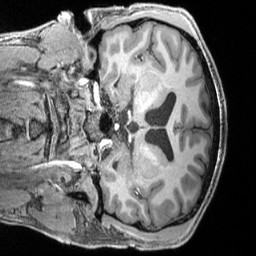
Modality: T1w
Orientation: coronal
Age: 24
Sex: male
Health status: ill
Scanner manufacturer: siemens
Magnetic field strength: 3 T
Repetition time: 2.4 s
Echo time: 0.00222 s